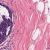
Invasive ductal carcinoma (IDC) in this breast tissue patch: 0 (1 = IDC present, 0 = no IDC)